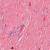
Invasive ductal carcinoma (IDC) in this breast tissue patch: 0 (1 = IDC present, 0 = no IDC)